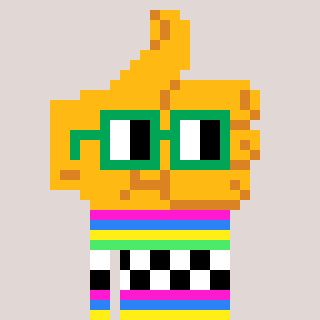
a pixel art character with square green glasses, a thumbsup-shaped head and a yellow-colored body on a warm background